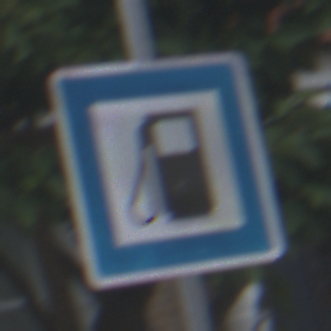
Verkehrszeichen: Tankstelle
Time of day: MorningAfternoon
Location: Outdoor (Urban)
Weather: Overcast
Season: NotSpecified
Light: Natural